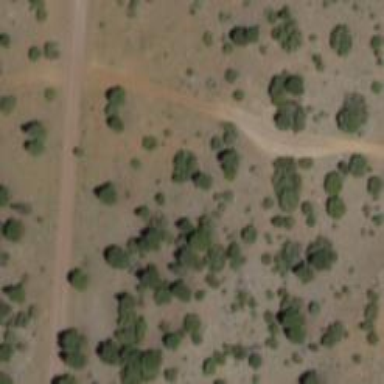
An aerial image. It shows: Area covered in scrub vegetation.